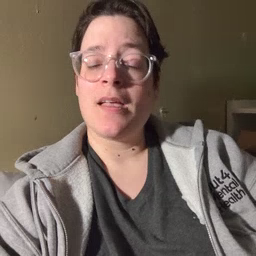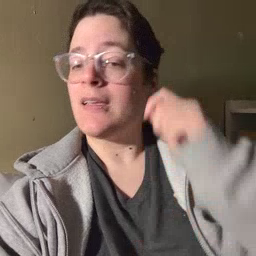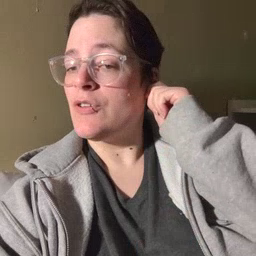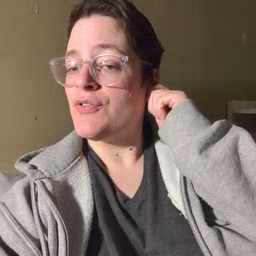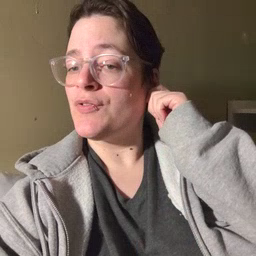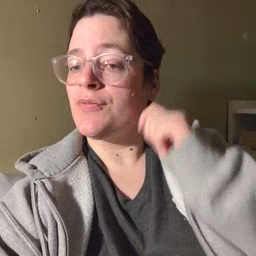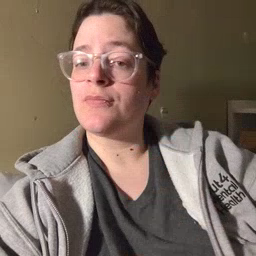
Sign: ear